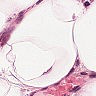
Metastatic tissue present: no